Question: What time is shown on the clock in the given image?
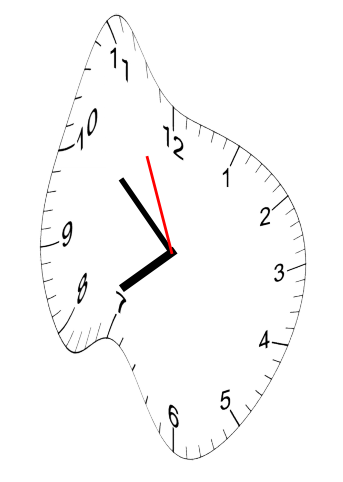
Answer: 07:51:56